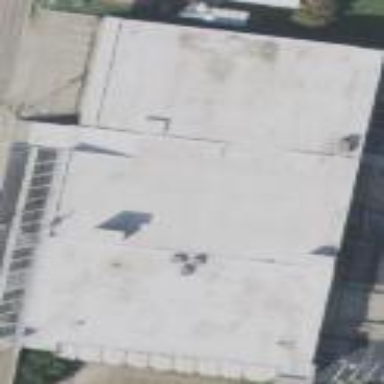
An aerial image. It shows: Building used for storage rental.